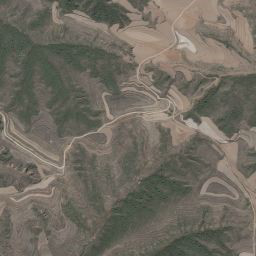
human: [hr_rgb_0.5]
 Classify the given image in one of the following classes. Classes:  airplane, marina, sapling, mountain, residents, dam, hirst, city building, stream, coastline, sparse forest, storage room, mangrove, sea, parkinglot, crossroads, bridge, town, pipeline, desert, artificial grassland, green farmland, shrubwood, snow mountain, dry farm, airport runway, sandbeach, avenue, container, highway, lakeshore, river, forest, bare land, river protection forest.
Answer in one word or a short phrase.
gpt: mountain